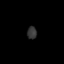
Tissue: lung
Cell type: Smooth muscle cells
Senescence score: 0.6273
Nuclear area (px): 118
Mean DAPI intensity: 51.754